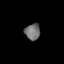
Tissue: lung
Cell type: Endothelial cells
Senescence score: 0.2279
Nuclear area (px): 243
Mean DAPI intensity: 112.156